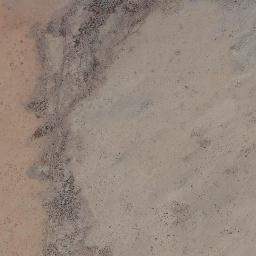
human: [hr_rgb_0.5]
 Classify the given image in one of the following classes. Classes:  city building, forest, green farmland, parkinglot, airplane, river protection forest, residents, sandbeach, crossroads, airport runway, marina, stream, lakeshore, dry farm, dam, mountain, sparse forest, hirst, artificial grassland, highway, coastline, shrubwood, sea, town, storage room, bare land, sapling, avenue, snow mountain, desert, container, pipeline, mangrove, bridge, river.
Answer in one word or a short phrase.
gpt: bare land